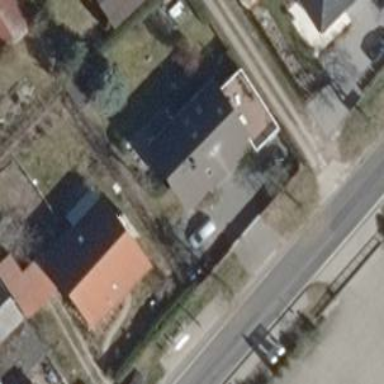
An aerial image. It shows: Detached building with gabled roof covered in black roof tiles.